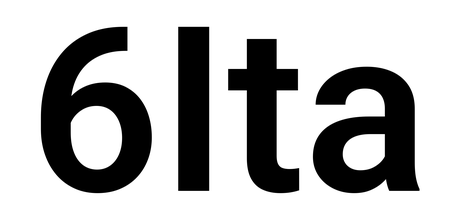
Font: Roboto_SemiBold